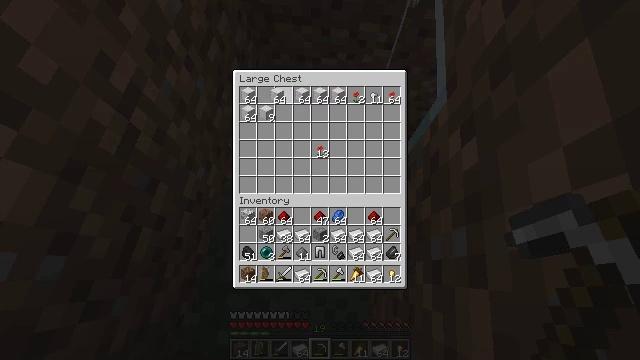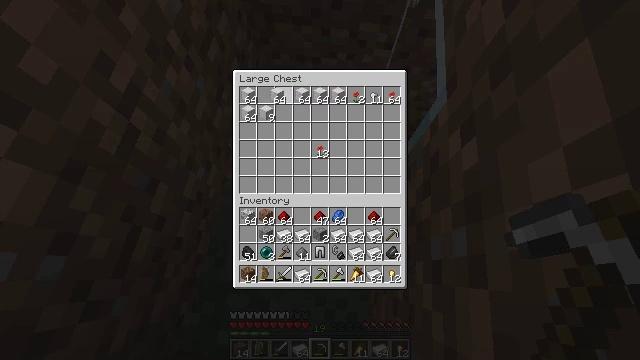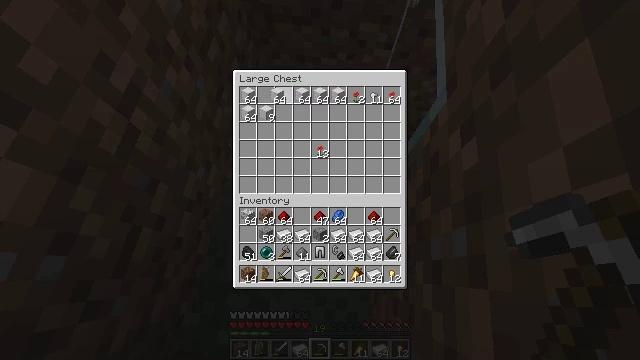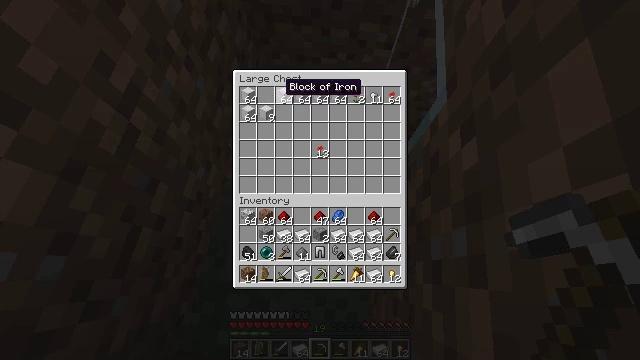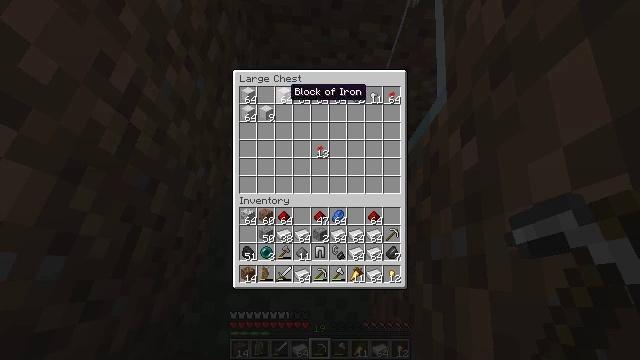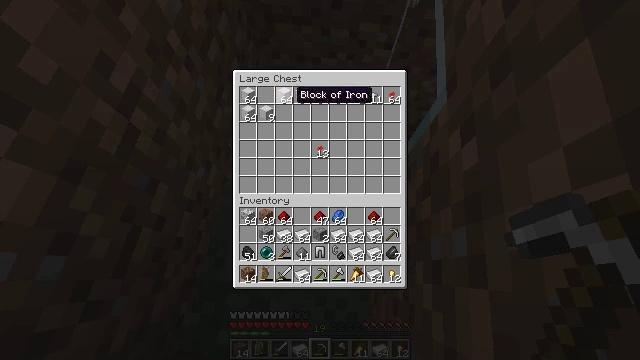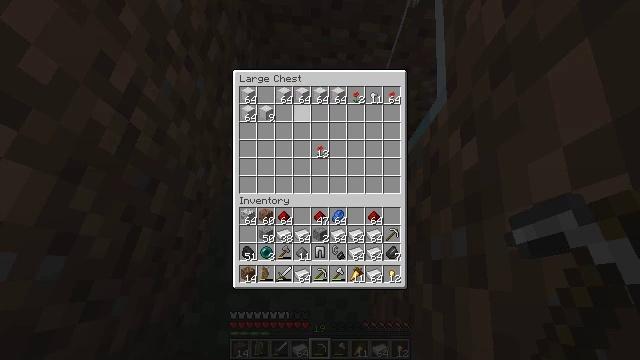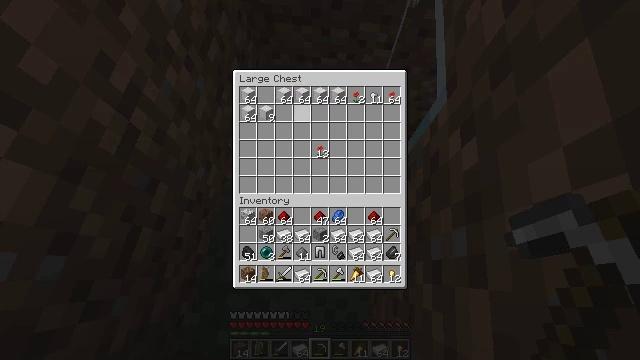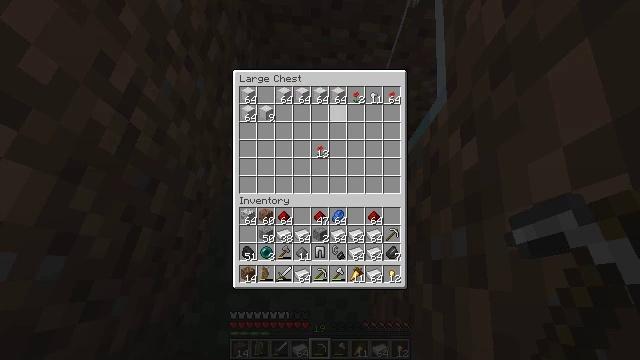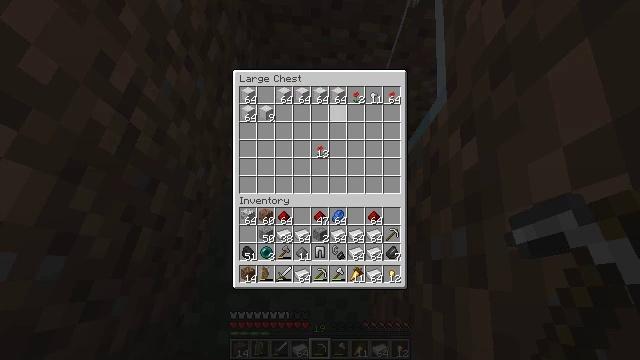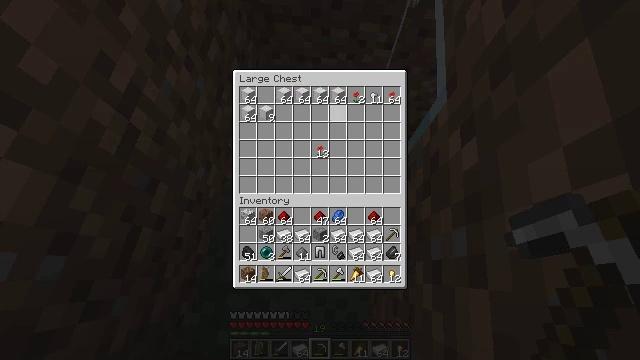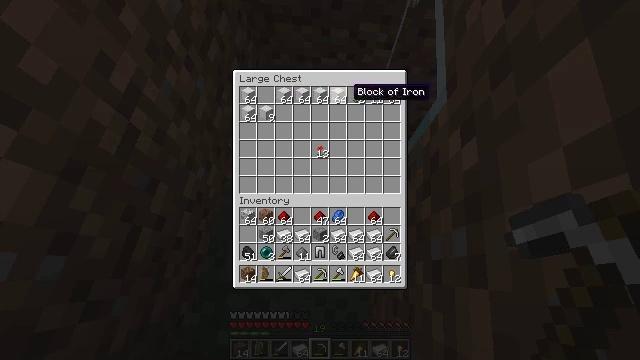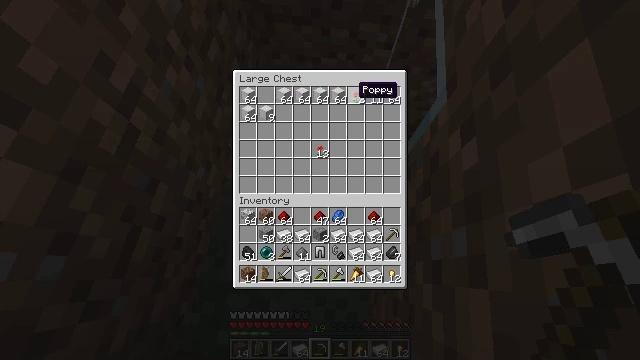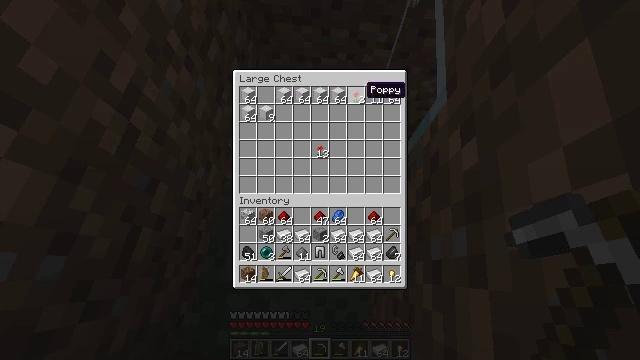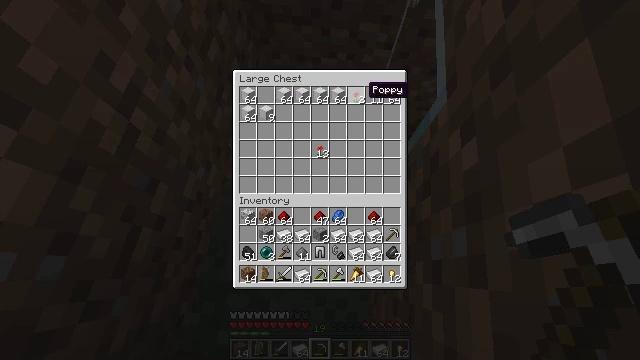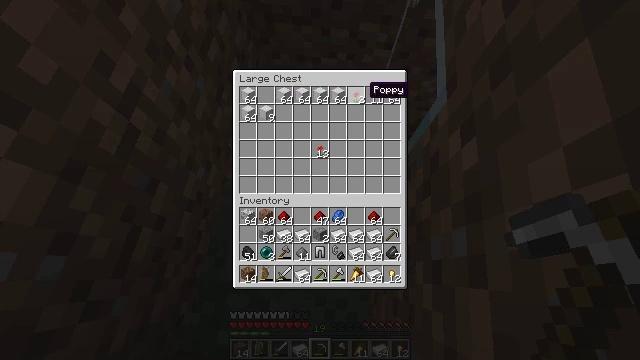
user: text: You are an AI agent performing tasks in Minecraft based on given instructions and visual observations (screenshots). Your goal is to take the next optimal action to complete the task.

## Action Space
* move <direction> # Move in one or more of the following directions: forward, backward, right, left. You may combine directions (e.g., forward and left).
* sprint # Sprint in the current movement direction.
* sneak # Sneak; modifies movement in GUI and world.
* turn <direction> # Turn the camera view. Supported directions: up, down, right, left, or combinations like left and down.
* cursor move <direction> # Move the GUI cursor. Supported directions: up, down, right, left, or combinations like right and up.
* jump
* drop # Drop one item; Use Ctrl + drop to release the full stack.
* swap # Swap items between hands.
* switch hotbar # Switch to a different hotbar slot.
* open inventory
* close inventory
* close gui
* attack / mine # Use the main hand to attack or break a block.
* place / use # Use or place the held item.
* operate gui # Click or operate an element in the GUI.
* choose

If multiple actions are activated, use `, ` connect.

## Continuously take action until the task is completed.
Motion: motion action
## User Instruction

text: Make an iron block at the crafting table.
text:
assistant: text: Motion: attack / mine
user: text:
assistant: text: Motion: attack / mine
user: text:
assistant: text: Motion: no_op
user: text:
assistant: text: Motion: no_op
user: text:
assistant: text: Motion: no_op
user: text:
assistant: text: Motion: turn right
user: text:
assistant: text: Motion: turn right
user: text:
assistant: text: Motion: turn right
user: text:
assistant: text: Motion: no_op
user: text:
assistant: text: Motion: no_op
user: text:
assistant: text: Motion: turn right
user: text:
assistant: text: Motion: no_op
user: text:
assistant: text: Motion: turn right
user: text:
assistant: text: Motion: no_op
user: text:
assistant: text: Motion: no_op
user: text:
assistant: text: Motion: no_op
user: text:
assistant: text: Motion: sneak
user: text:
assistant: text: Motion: sneak
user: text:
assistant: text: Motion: sneak, turn left
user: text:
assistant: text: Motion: sneak
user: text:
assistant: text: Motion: sneak
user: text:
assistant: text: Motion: sneak
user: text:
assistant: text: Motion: sneak
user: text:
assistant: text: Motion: sneak
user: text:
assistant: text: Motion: sneak
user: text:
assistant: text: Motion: no_op
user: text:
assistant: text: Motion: no_op
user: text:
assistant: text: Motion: no_op
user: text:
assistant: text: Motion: no_op
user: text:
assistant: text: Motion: attack / mine